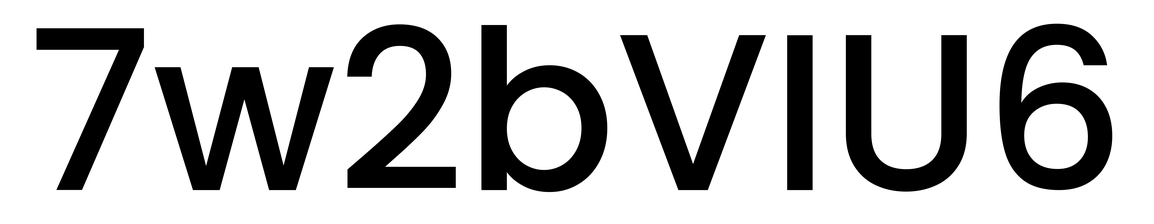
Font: Poppins-Medium